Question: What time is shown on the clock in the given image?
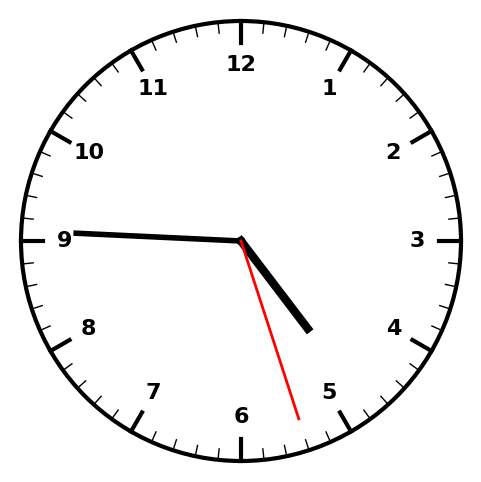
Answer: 04:45:27